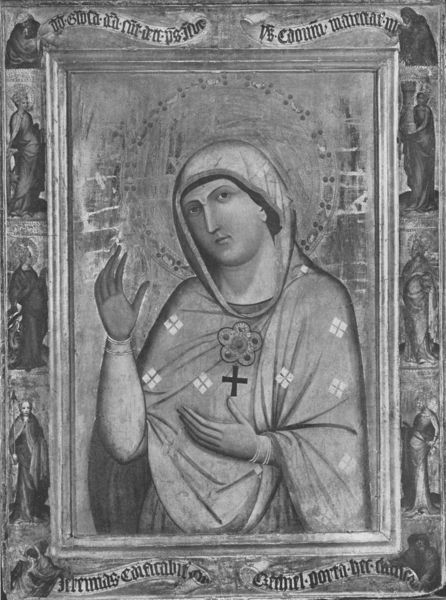
Titel: Madonna Aracoeli
Künstler: Schule des Meisters des Wittingauer Altars
Institution: Prag, Nationalgalerie
Schlagwörter: mann, rahmen, bildnis, hände, kopfbedeckung, schrift, kreuz, druck, schwarzweiß, text, heiligenschein, heilige, christentum, ikone, latein, schriftband